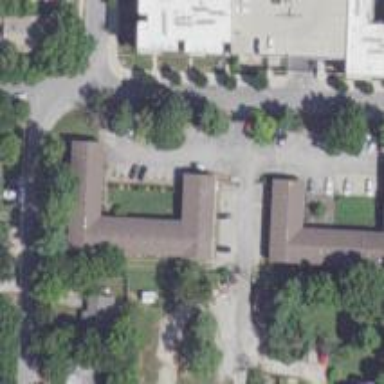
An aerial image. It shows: Alleyway designated as service road.